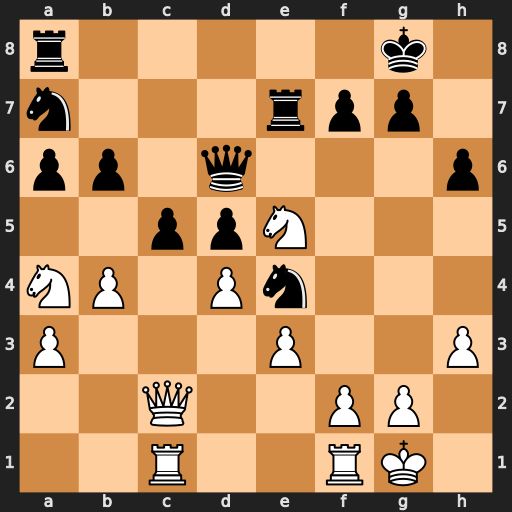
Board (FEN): r5k1/n3rpp1/pp1q3p/2ppN3/NP1Pn3/P3P2P/2Q2PP1/2R2RK1
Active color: w
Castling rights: -
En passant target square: -
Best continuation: bxc5 bxc5 Nxc5